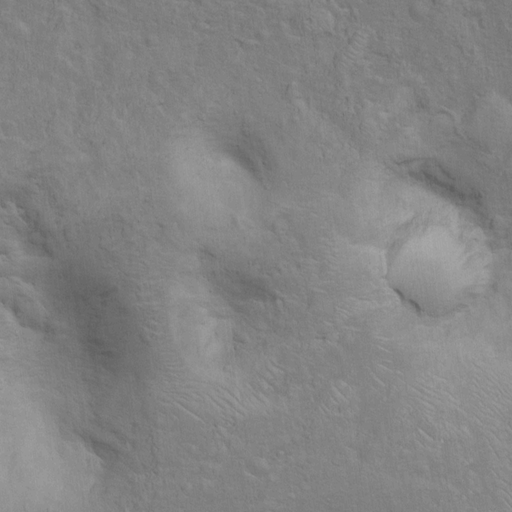
Objects detected: cone, cone, cone, cone